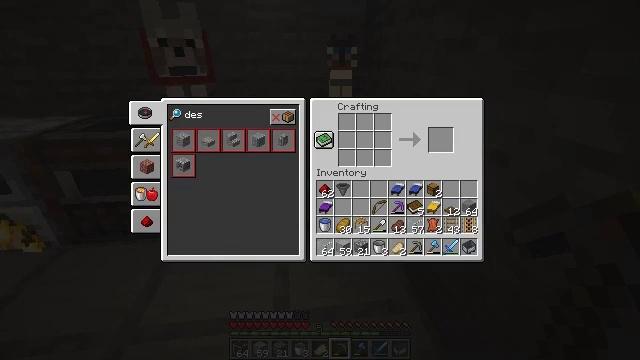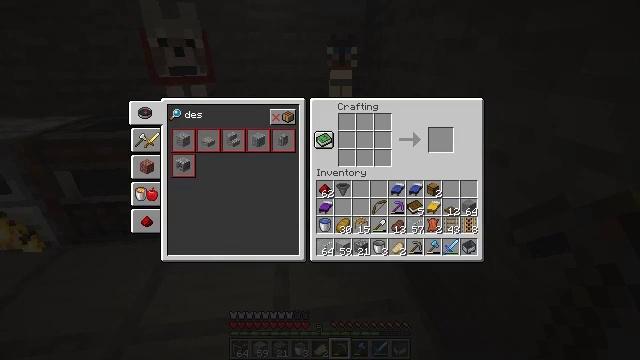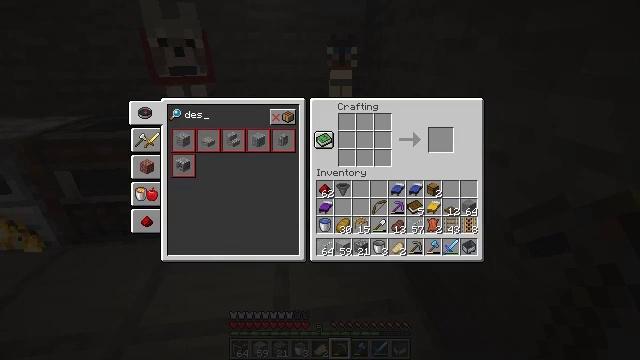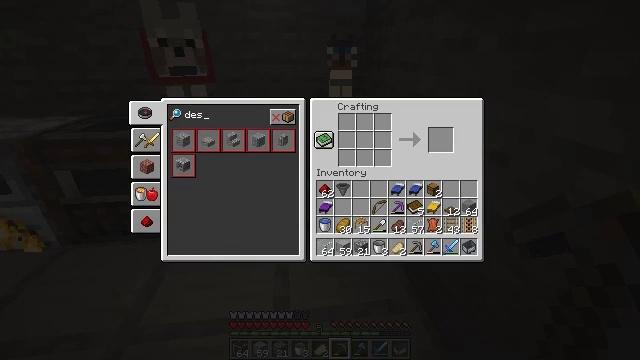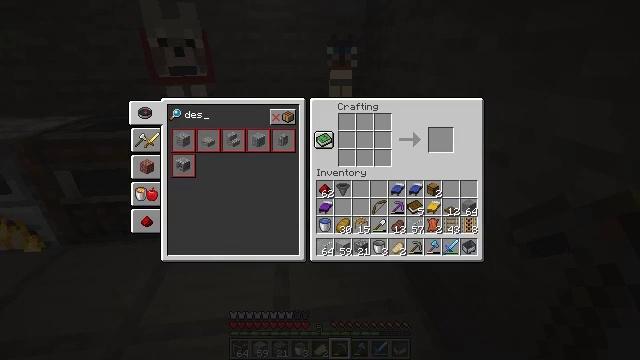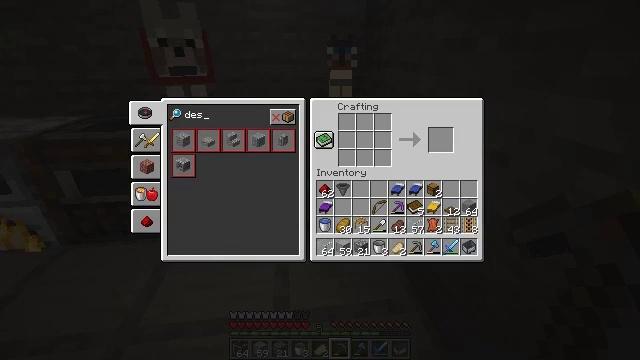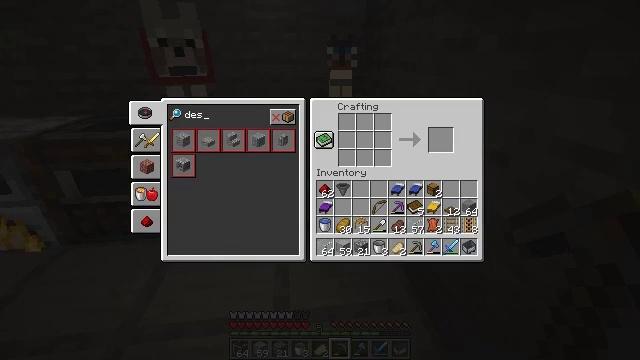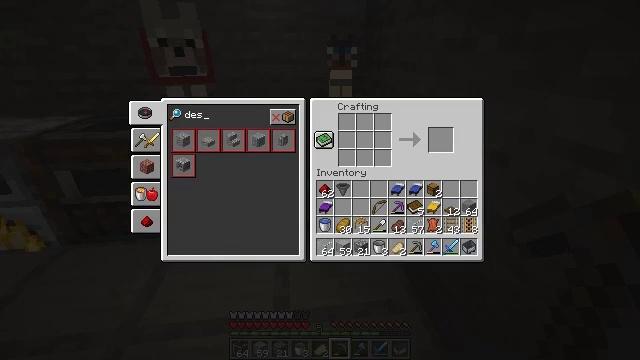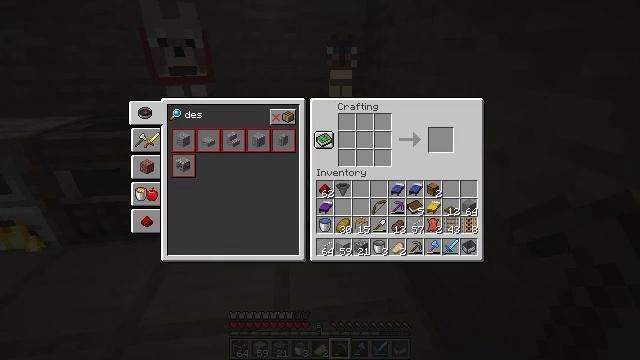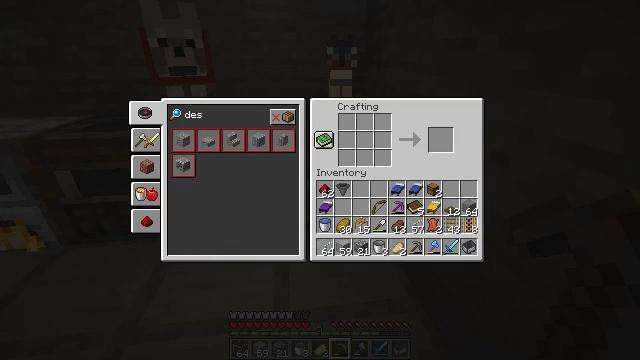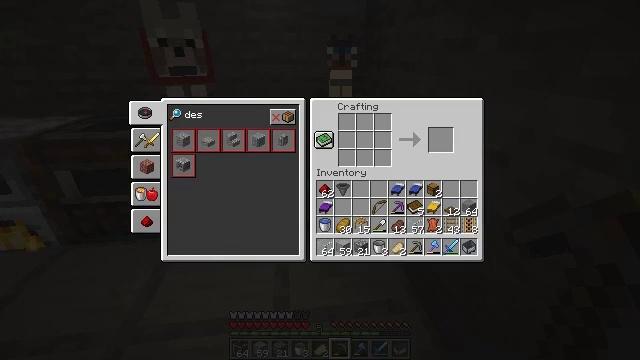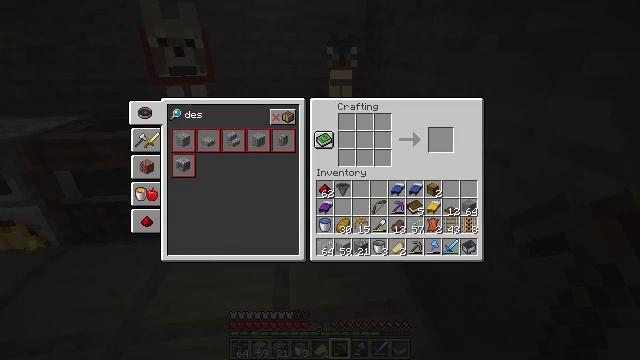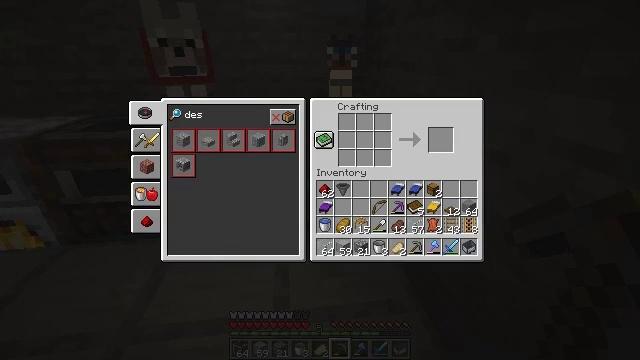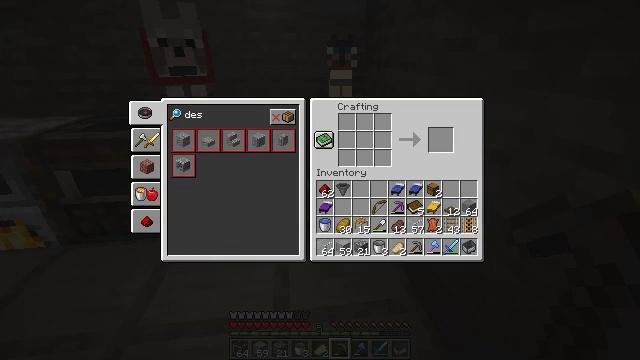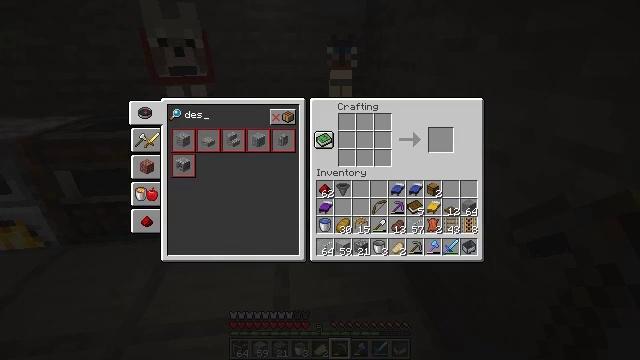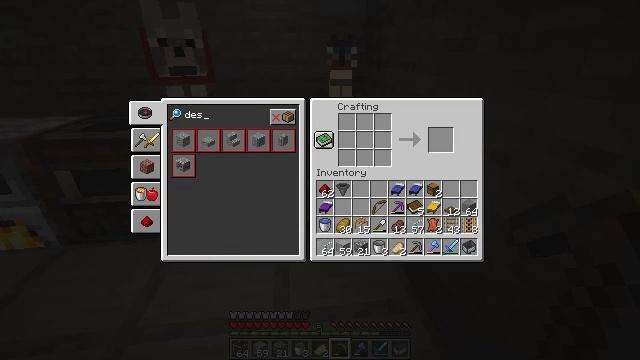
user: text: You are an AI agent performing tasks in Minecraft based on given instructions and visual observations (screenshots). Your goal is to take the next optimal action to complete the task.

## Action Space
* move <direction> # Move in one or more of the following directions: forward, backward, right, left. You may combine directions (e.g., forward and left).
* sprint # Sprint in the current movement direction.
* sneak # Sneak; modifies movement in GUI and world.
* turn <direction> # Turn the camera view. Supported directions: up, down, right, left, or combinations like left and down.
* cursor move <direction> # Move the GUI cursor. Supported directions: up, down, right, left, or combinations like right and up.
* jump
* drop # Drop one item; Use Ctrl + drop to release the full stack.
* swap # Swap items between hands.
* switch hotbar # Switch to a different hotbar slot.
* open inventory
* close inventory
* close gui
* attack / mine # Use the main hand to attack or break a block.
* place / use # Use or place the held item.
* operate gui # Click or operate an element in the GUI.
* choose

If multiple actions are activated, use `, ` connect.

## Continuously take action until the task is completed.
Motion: motion action
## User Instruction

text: Use cobblestones and redstone to craft a dropper.
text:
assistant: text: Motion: no_op
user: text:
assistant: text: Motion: no_op
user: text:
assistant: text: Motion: no_op
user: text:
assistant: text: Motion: no_op
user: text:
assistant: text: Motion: no_op
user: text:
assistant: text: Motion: no_op
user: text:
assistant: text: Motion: no_op
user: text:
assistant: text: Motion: no_op
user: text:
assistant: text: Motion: no_op
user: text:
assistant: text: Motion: no_op
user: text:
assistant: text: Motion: no_op
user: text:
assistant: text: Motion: no_op
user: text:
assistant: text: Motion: no_op
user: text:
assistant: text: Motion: no_op
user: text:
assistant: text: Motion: no_op
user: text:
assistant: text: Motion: no_op
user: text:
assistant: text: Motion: no_op
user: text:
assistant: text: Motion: no_op
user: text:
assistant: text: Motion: no_op
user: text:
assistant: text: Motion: no_op
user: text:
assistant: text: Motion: no_op
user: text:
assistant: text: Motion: no_op
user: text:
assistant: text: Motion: no_op
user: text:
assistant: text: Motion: no_op
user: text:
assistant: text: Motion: no_op
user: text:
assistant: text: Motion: no_op
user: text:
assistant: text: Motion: no_op
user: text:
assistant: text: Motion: no_op
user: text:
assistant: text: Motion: no_op
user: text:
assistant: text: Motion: no_op